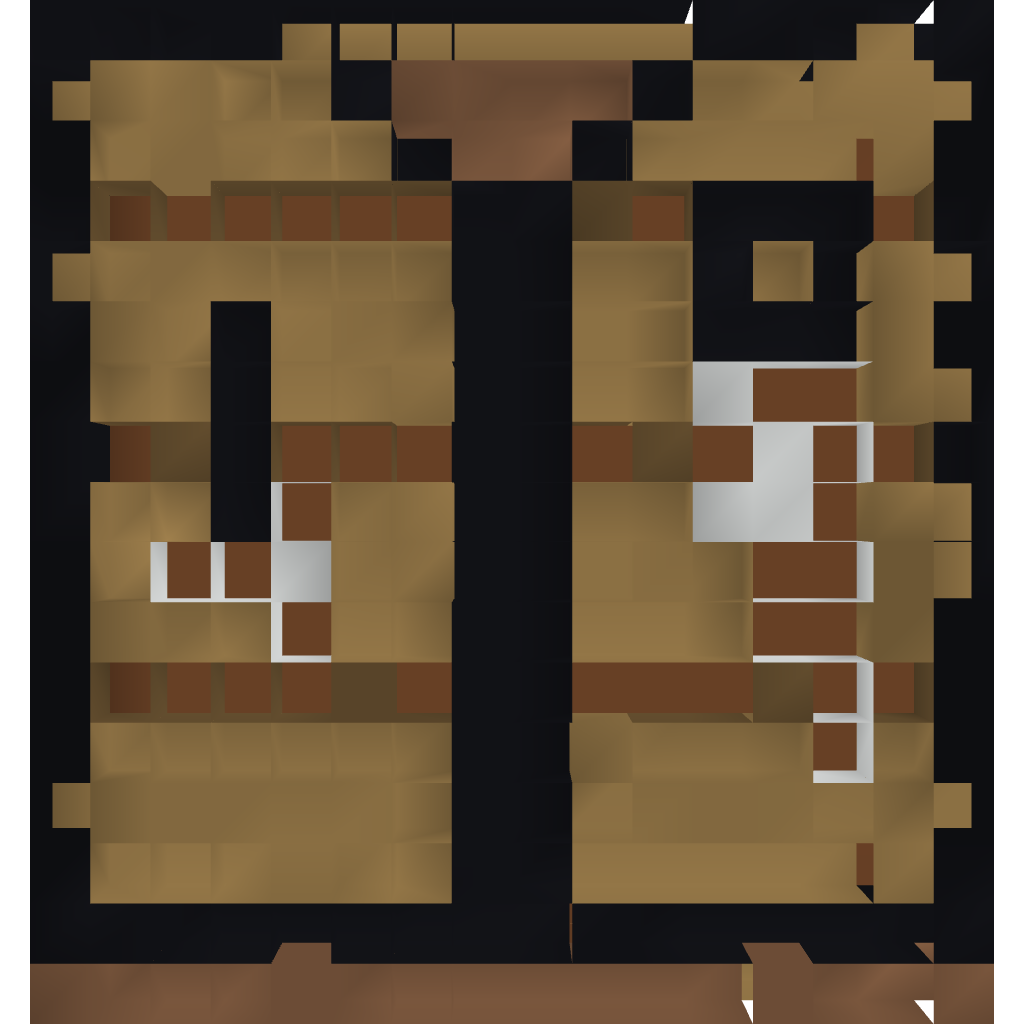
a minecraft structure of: WorkBench